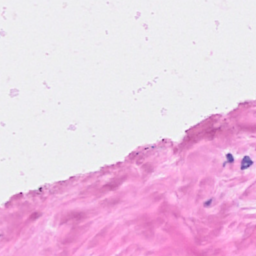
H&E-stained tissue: Breast